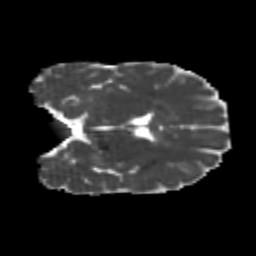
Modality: MD
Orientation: coronal
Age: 23
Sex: male
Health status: healthy
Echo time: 0.074 s